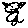
Label: cat